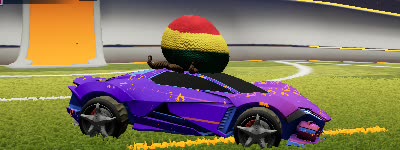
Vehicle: werewolf